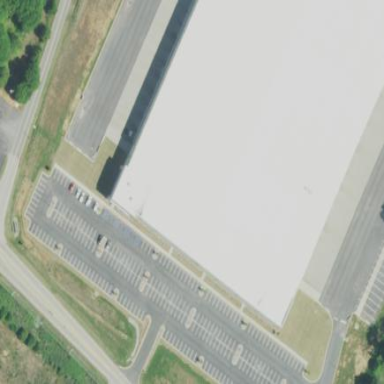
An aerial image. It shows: Parking area with surface.